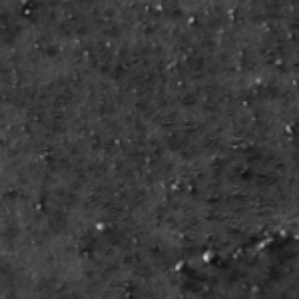
Label: frost